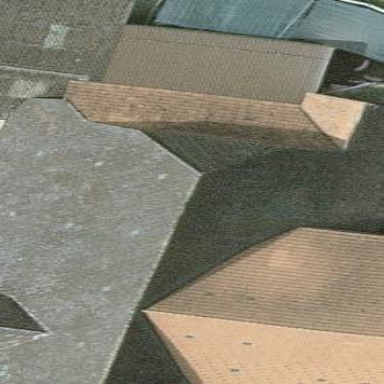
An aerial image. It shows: Farm building.